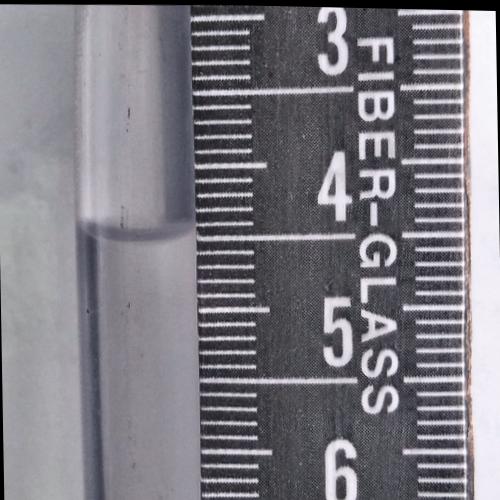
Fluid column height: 4.5 cm